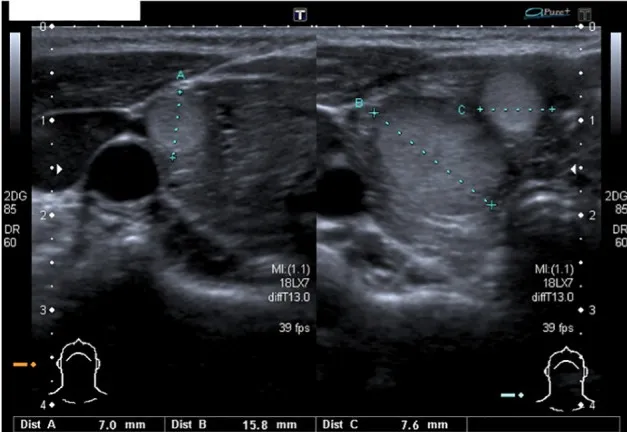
(B) Nodules in the right lobe.
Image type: radiology (ultrasound)